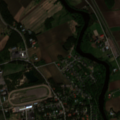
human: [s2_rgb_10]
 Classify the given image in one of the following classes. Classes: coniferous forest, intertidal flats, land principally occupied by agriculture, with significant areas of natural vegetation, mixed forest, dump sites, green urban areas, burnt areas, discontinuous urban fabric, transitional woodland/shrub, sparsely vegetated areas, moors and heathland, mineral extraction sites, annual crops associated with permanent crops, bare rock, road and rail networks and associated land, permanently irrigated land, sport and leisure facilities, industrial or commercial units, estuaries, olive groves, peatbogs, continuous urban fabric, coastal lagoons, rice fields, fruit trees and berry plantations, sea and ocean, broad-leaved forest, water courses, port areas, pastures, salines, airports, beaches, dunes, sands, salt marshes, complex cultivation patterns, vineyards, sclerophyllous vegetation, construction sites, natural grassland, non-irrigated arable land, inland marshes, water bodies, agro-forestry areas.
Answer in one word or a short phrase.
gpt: discontinuous urban fabric, industrial or commercial units, non-irrigated arable land, land principally occupied by agriculture, with significant areas of natural vegetation, coniferous forest